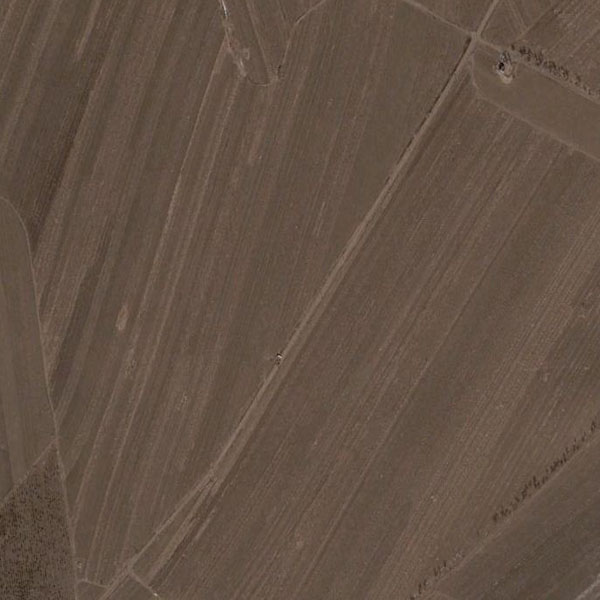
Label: Farmland